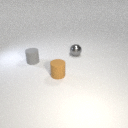
small brown rubber cylinder in front of small gray metal sphere